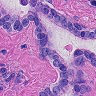
Metastatic tissue present: yes